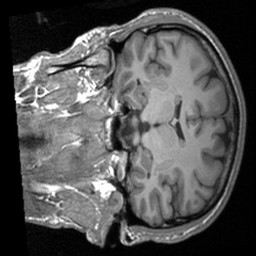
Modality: T1w
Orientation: coronal
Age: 23
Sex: male
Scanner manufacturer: siemens
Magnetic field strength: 3 T
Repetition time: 1.9 s
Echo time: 0.00226 s